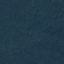
Land use / land cover: Forest